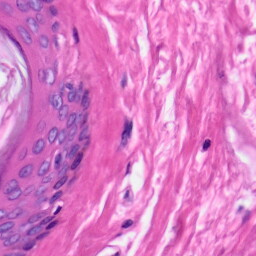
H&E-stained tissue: Skin